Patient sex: M
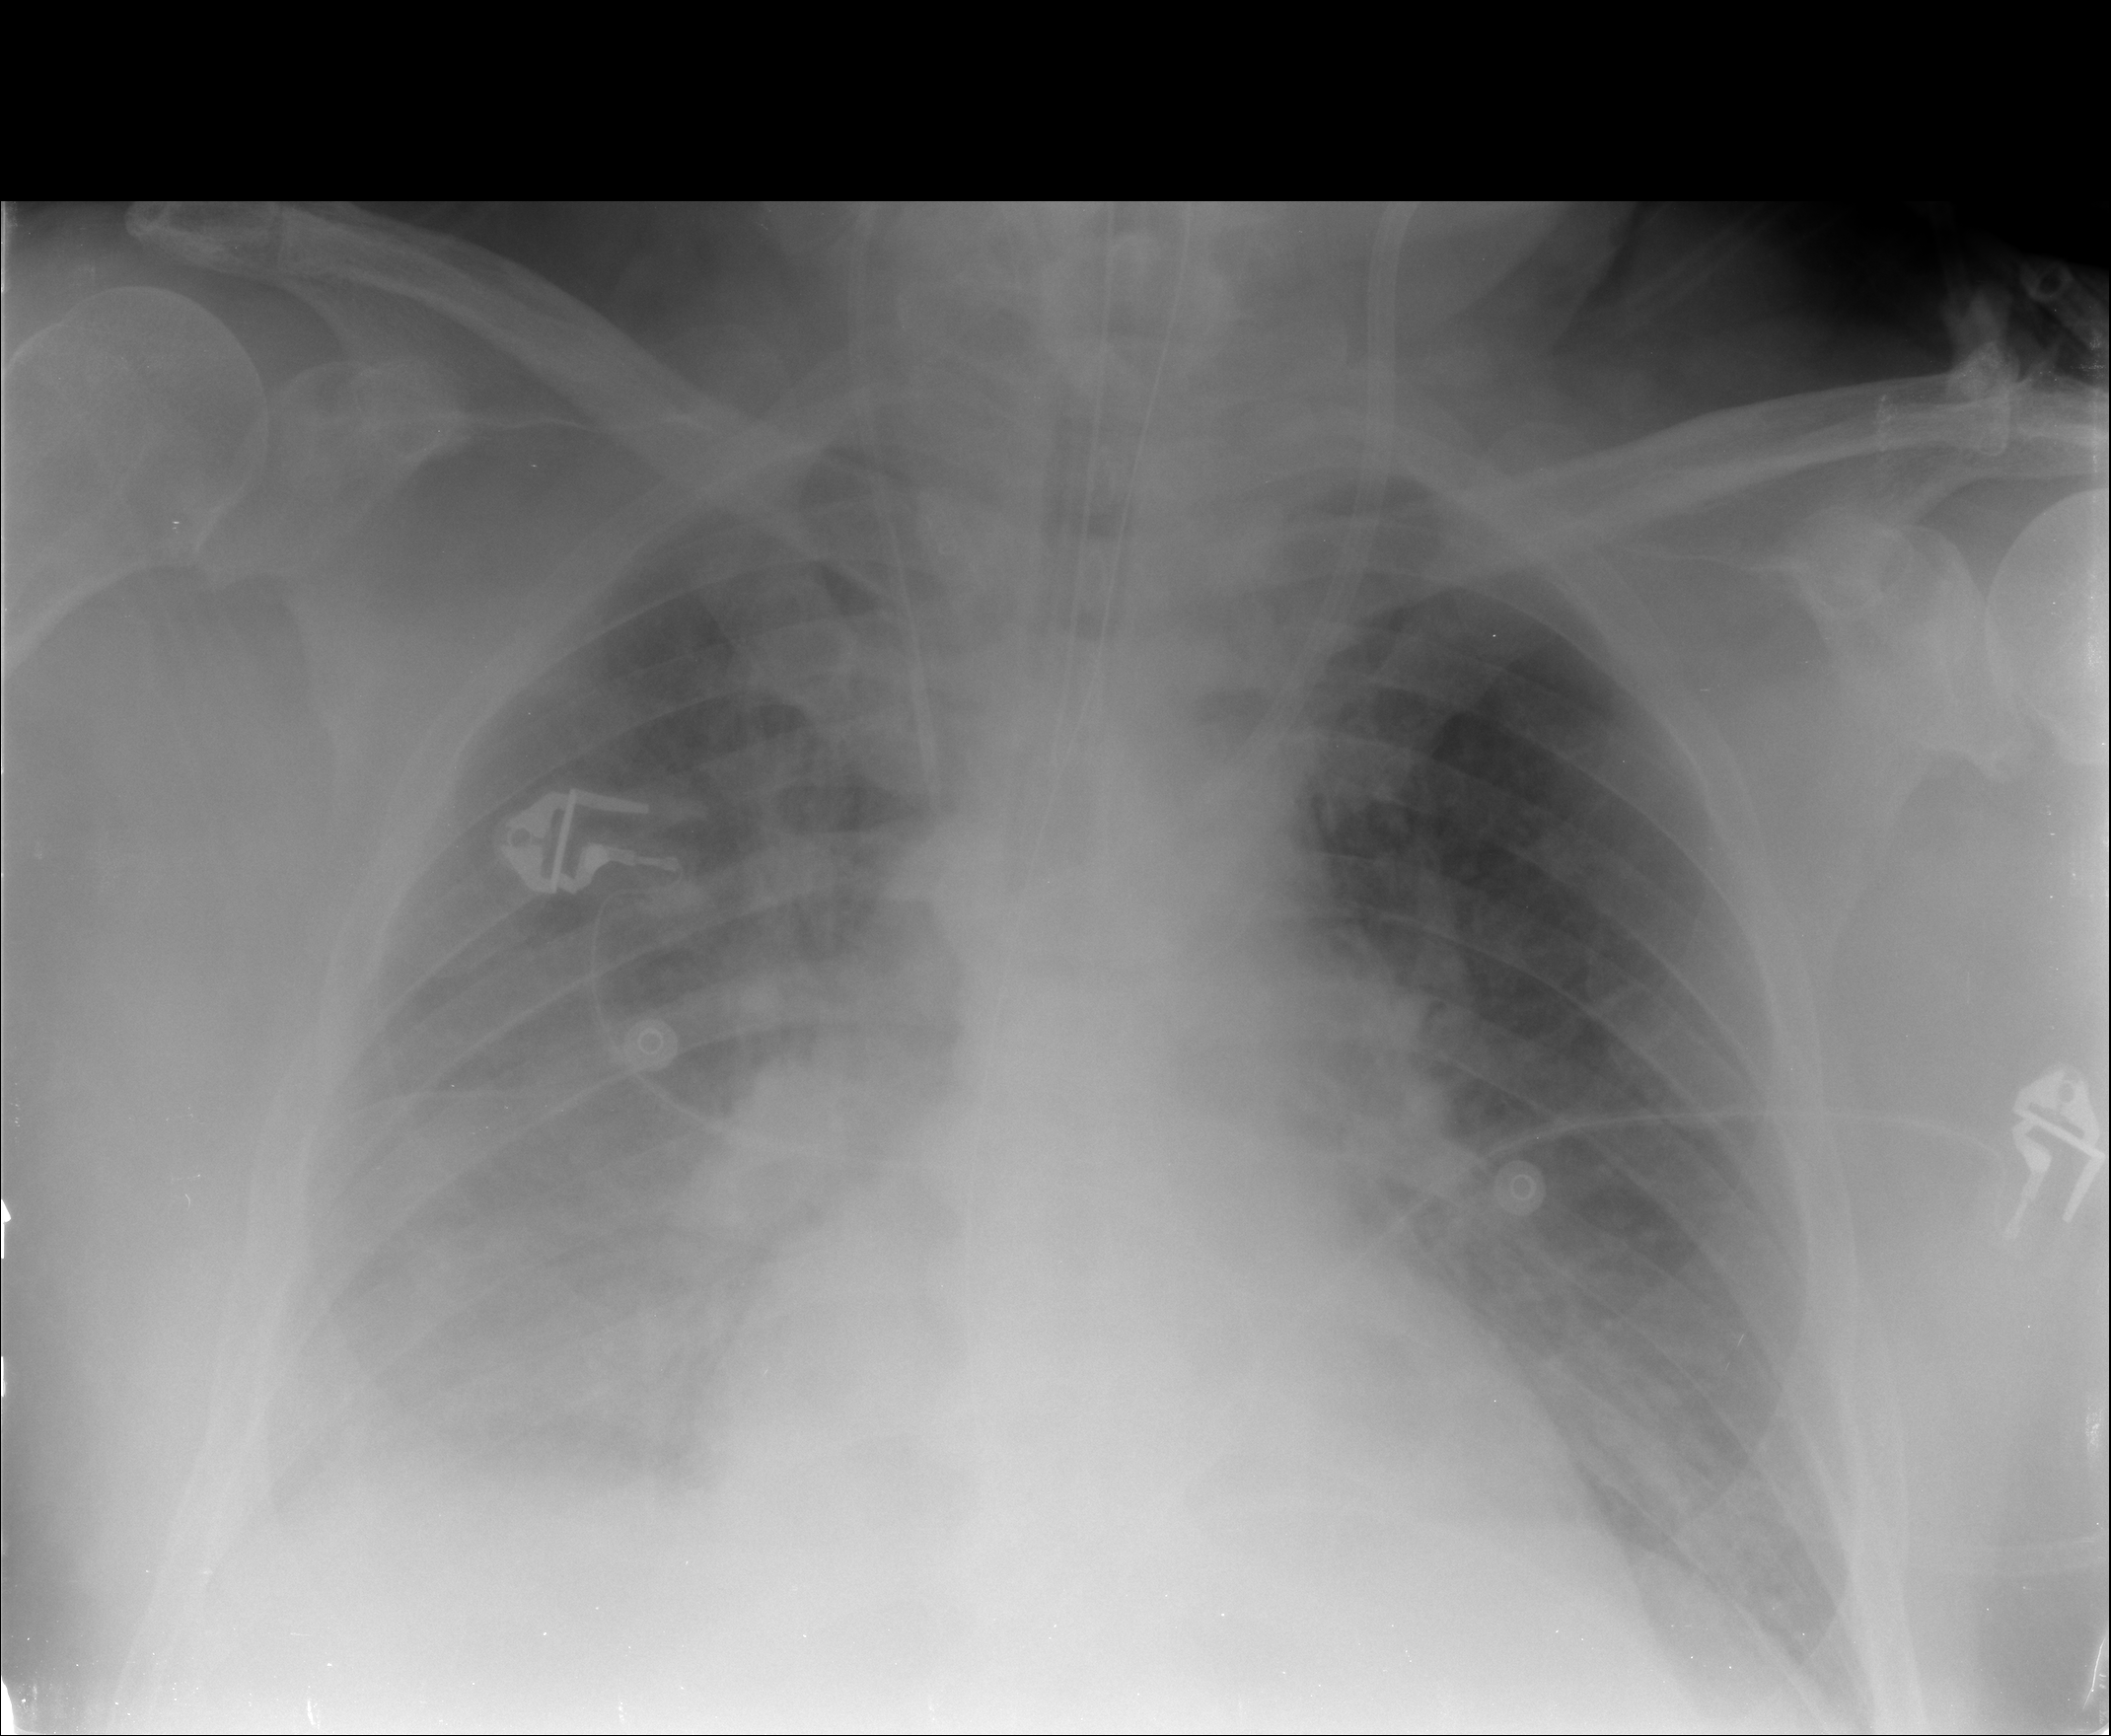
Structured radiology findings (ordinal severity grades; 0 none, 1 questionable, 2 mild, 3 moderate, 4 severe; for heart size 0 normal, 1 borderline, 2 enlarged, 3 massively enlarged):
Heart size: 2
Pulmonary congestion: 2
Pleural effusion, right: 3
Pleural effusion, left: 2
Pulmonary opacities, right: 2
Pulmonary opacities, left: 1
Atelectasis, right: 2
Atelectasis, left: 1